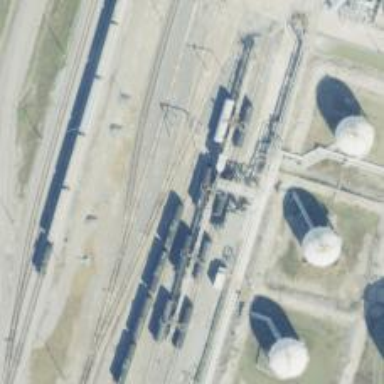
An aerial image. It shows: Rail spur service.